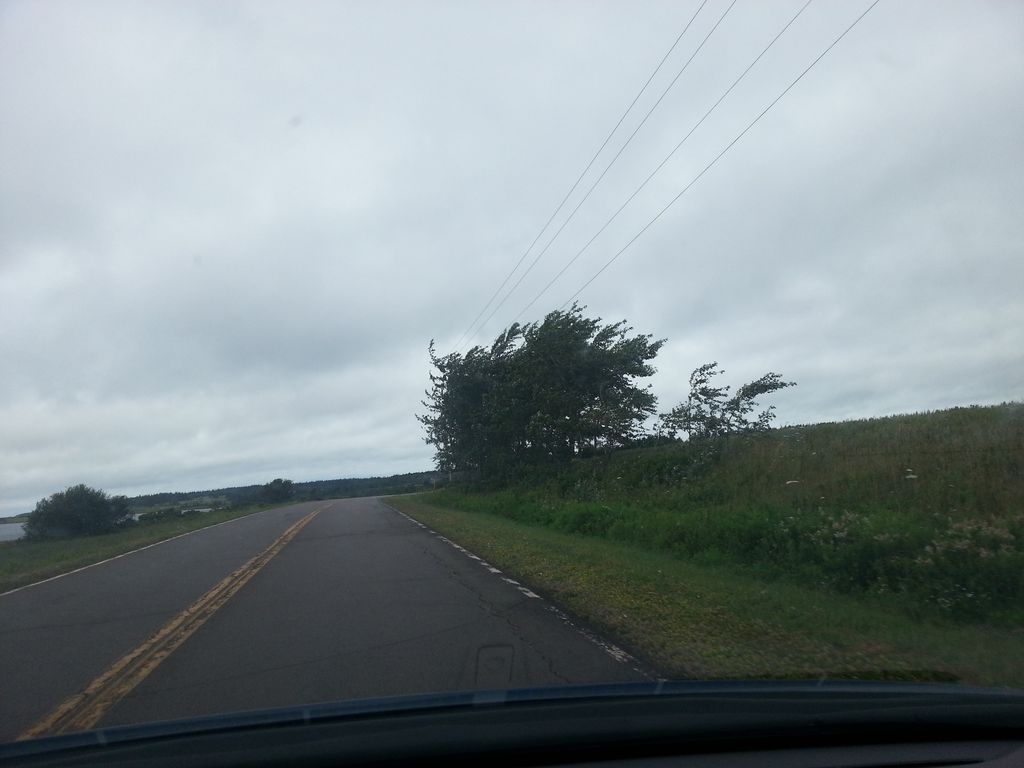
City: charlottetown